Brain MRI, t2w sequence, axial 2D slice.
Patient: age 34, sex F, weight 95 kg, height 1.95 m
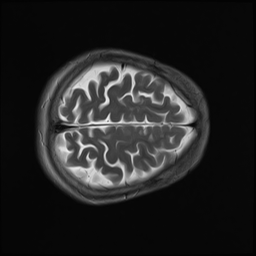